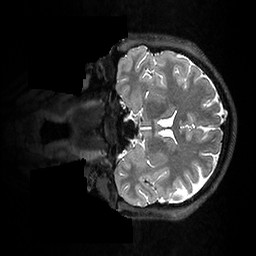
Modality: T2w
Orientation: coronal
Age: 22
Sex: male
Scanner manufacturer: ge
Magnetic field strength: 3 T
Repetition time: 3.202 s
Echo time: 0.06663 s